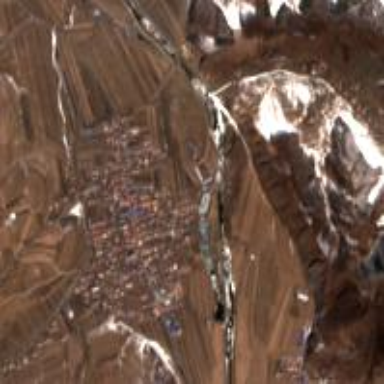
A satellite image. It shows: Ethnic township within town.